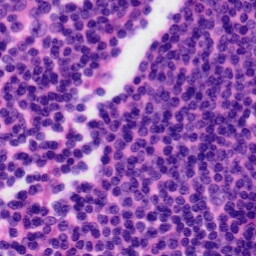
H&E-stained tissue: Tonsil